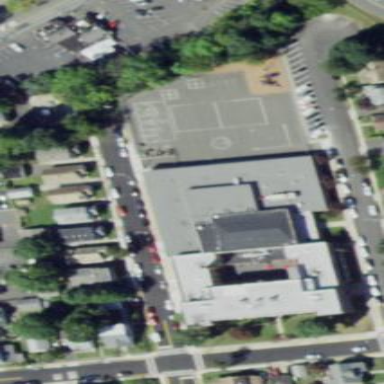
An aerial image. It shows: School building.